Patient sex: F
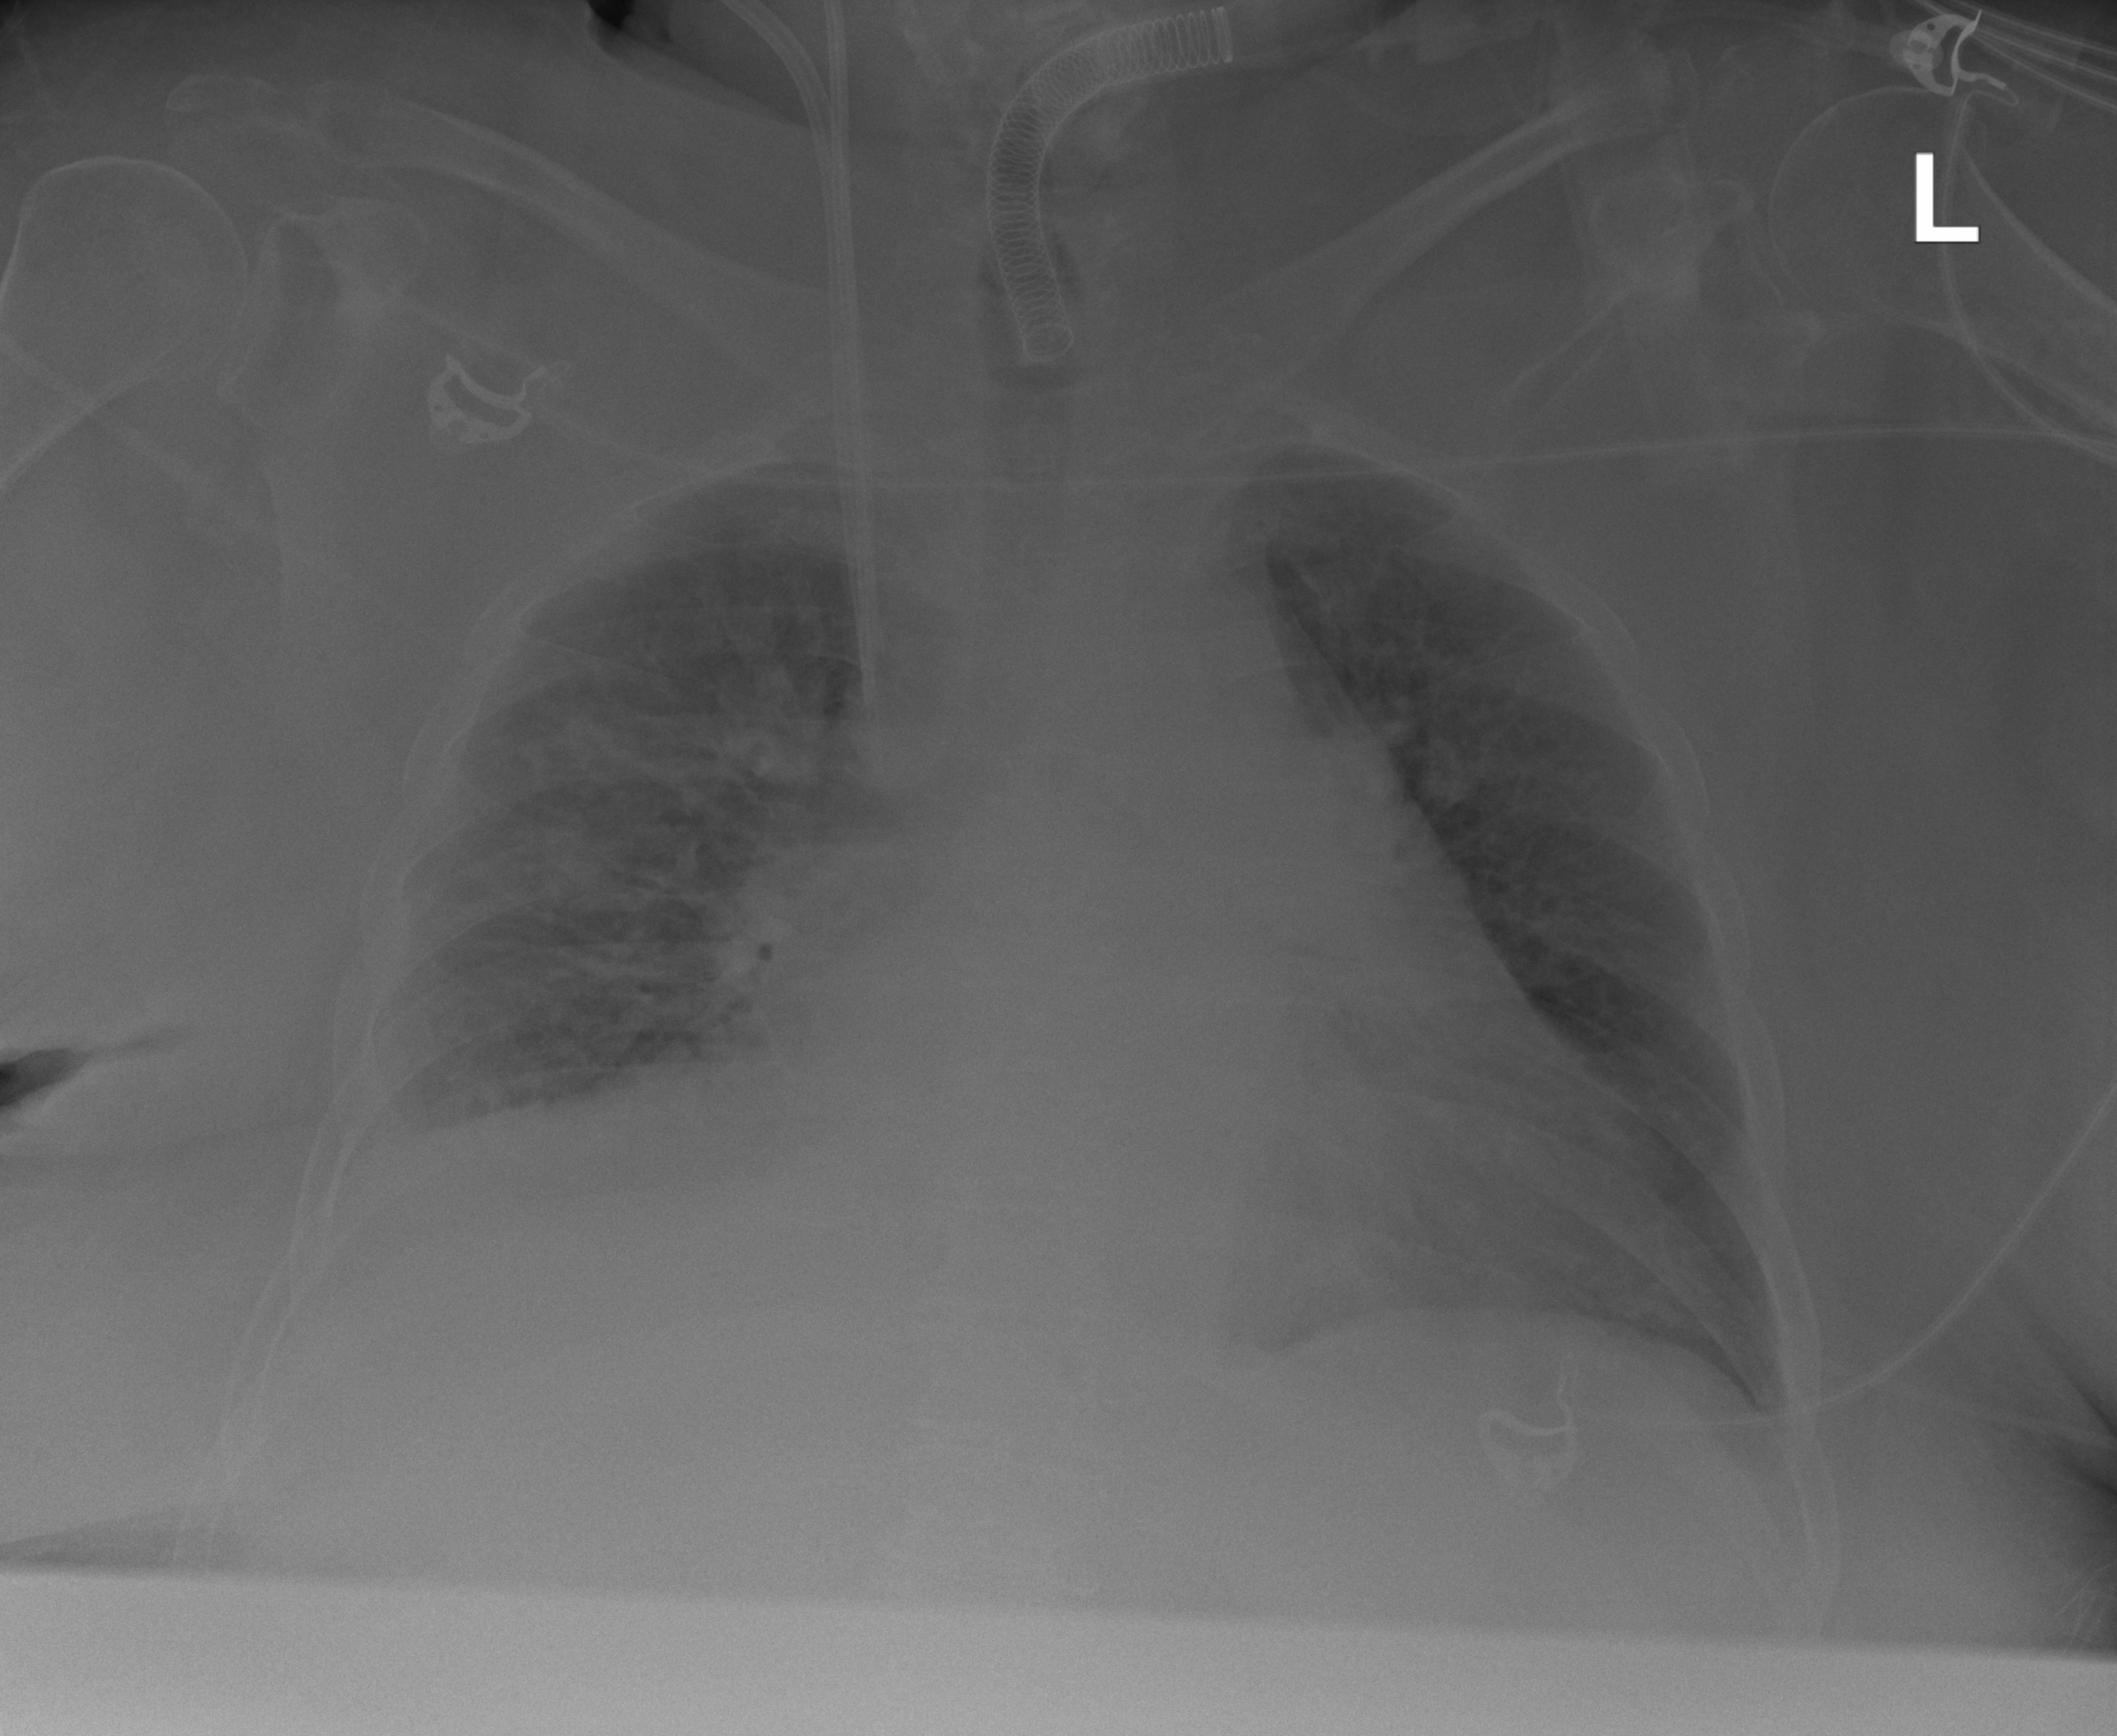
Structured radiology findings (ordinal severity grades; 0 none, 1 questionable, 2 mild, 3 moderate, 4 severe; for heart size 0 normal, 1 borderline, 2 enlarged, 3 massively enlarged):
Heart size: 2
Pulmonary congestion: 3
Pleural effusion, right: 3
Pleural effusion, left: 0
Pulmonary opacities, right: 2
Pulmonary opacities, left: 0
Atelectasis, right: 2
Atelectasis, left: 0